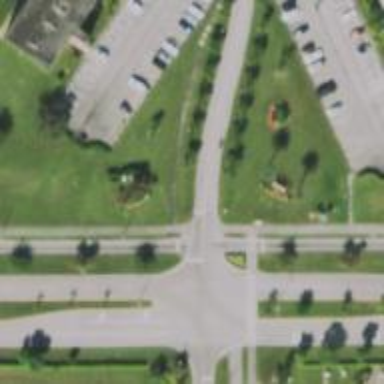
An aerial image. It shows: Crossing on the cycleway.